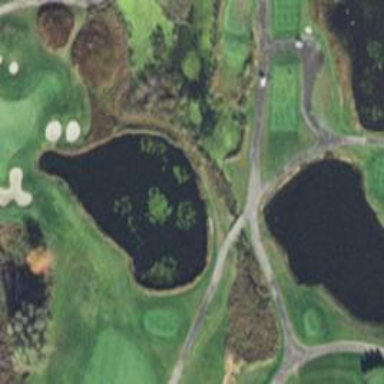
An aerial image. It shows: Path bridge over golf cartpath.